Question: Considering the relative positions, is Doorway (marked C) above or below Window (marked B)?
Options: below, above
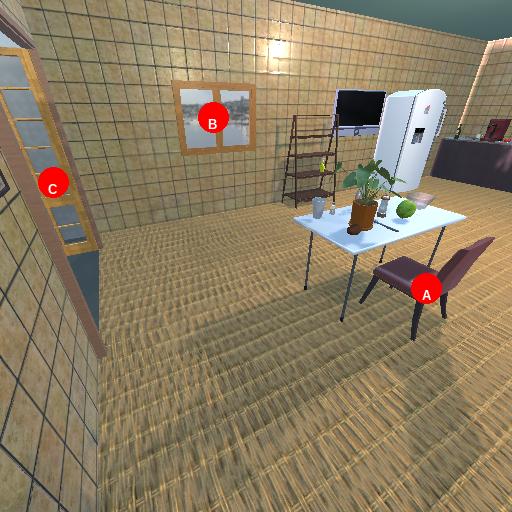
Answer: below